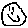
Label: smiley face